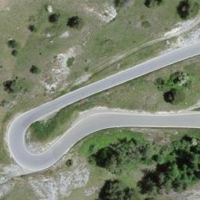
EUNIS habitat code: 45
Species observed at this site:
Papilio machaon
Issoria lathonia
Sturnus vulgaris
Melanargia galathea
Fringilla coelebs
Pyrrhocorax graculus
Periparus ater